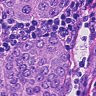
Metastatic tissue present: yes